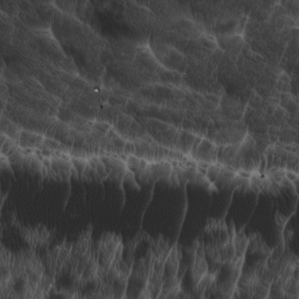
Label: non_frost